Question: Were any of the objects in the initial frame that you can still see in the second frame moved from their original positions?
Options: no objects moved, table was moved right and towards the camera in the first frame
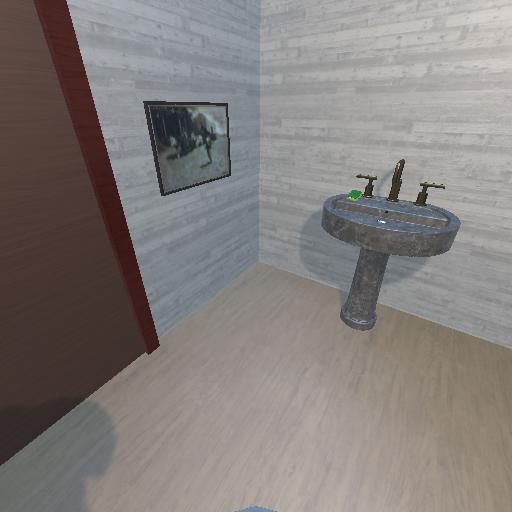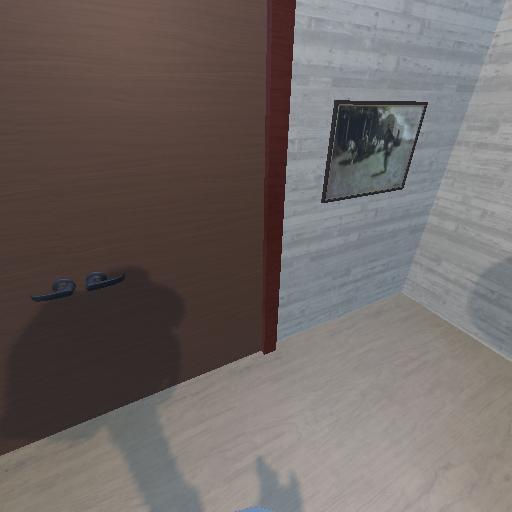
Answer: no objects moved